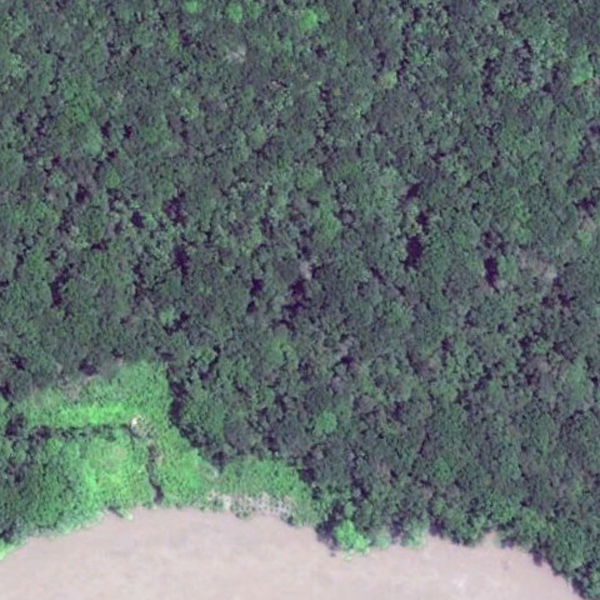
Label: Forest